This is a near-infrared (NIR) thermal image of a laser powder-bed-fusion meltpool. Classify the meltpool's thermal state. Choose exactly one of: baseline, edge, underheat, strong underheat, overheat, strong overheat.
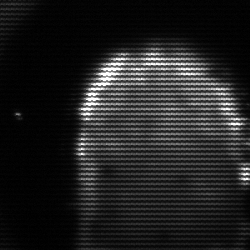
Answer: baseline